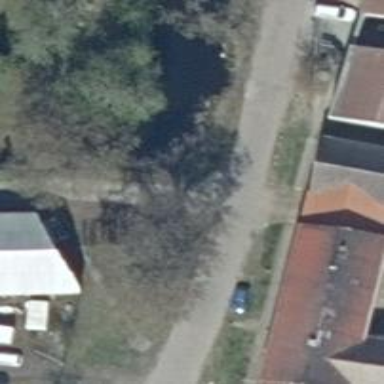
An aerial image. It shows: Residential road made of concrete plates.